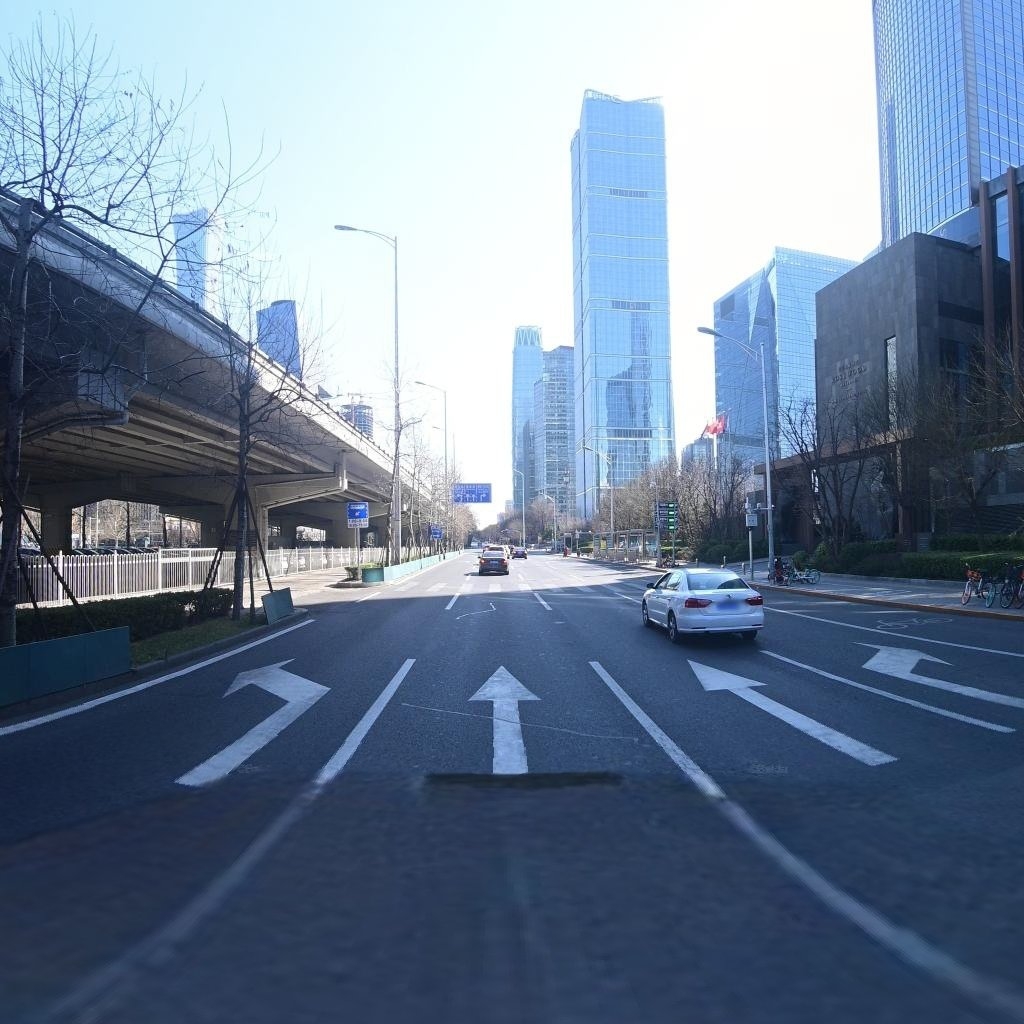
Region: Chaoyang
Road damage annotations: transverse patch, longitudinal patch